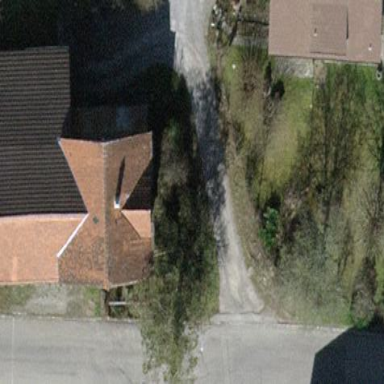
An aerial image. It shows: Gabled roof farm building.